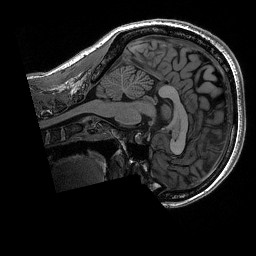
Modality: T1w
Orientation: sagittal
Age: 24
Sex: female
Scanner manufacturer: siemens
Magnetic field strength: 3 T
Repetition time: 2.53 s
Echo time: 0.0033 s